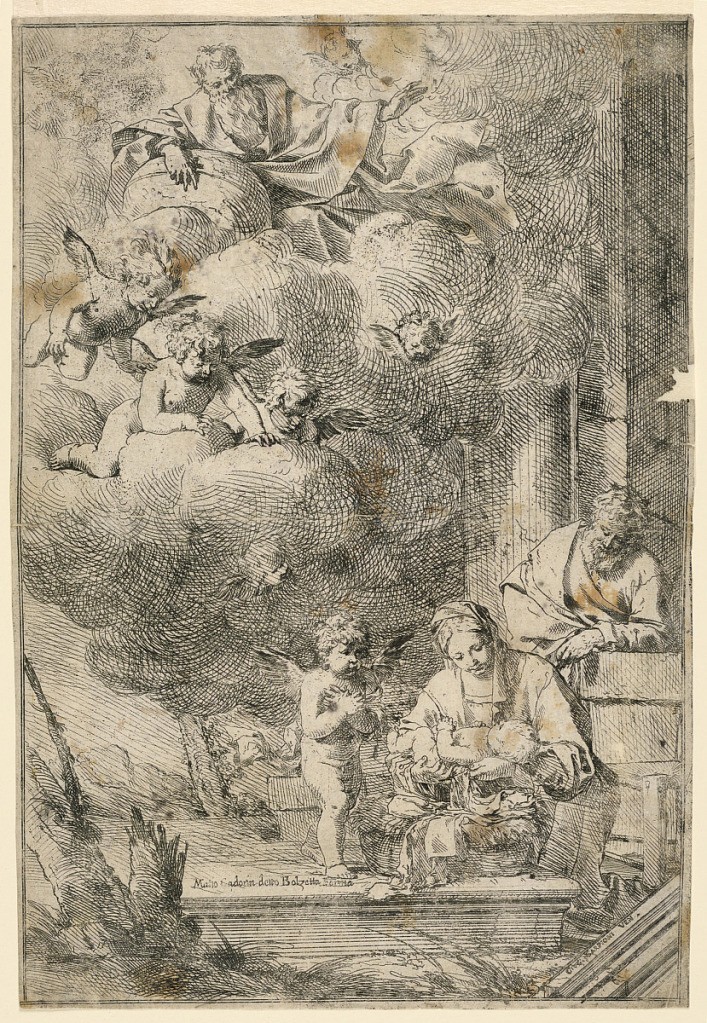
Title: The Virgin Placing the Christ Child in the Manger
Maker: Giulio Carpione, Italian, 1613 - 1678
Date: ca. 1650
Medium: Etching on paper
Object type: Print
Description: The Virgin places the infant Jesus in a manger, placed on a step. An angel stands near Mary, and St. Joseph is behind her, at right. God the Father and angels in the sky.